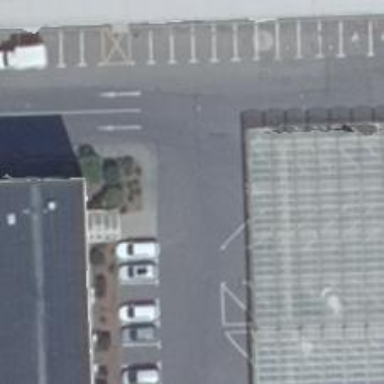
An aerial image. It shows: Parking aisle designated as service road.